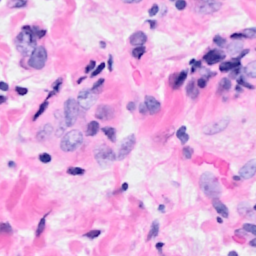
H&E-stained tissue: Breast